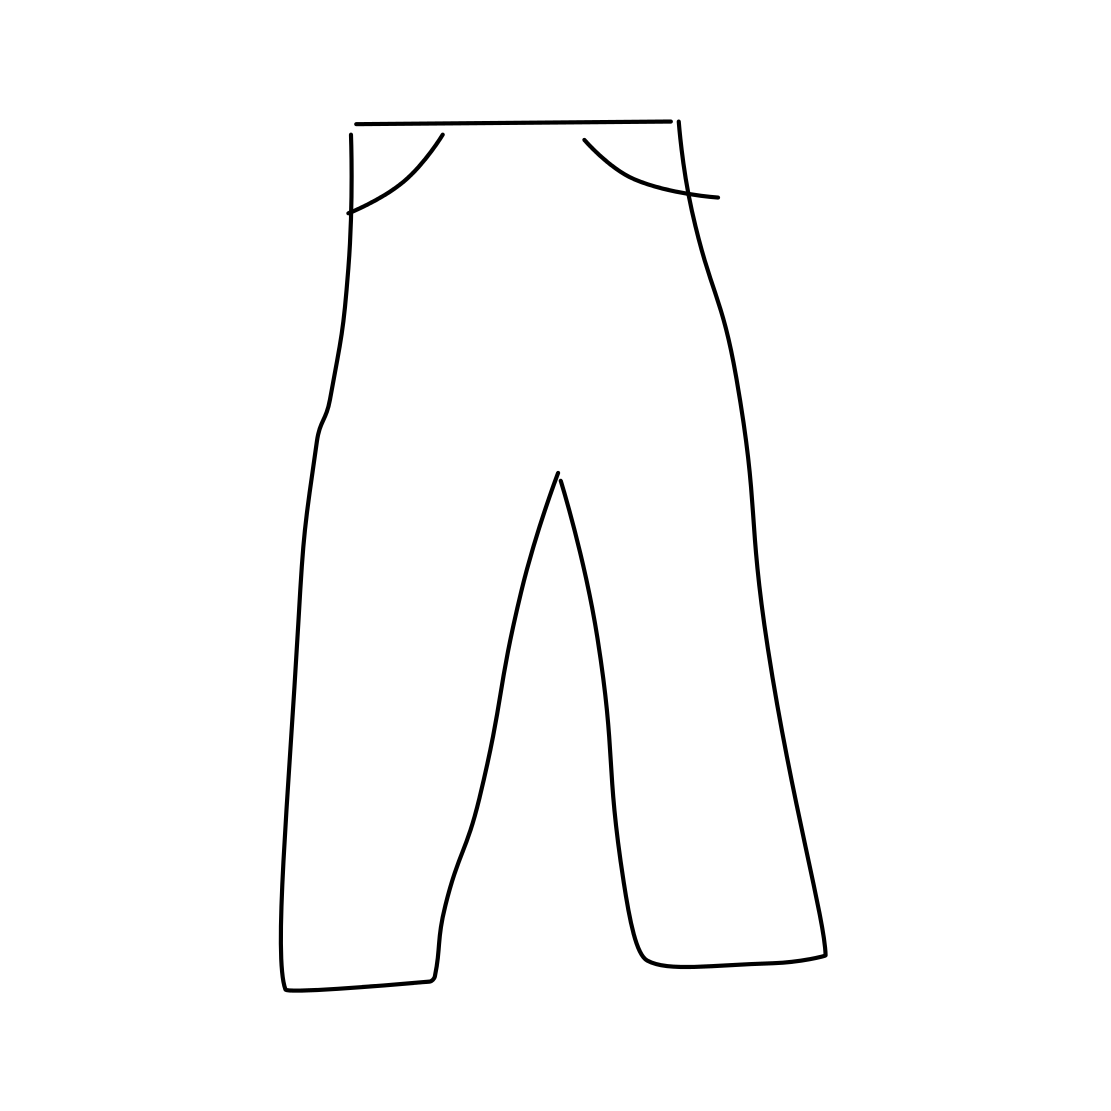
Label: trousers